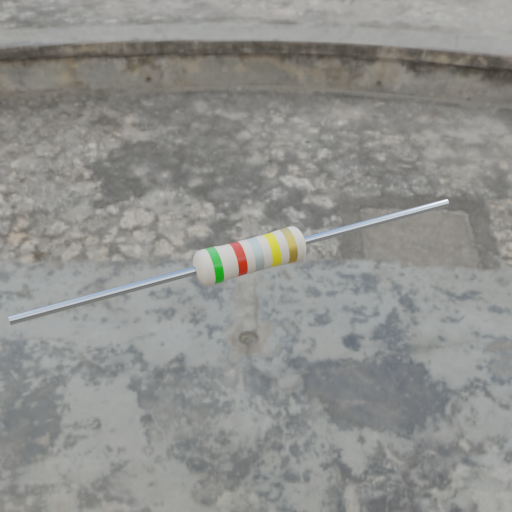
Resistor colour bands (in order): green, red, silver, yellow, gold